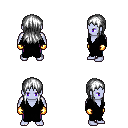
a pixel art fantasy rpg character, male body template, dark elf, purple skin, black robe, magenta pants, white unkempt hairstyle, gold gloves, four views (front, back, left, right), 2x2 character sprite sheet, small pixel art, hard edges, no anti-aliasing